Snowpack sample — Snodgrass Mountain, Crested Butte, Colorado (2/4/25, 12:06 PM MST)
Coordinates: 38.923, -106.968
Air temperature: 35 °F
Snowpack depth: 80 cm
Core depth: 30 cm
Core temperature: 35.6 °F
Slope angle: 14°, slope face: 78°
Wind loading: low
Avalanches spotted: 0
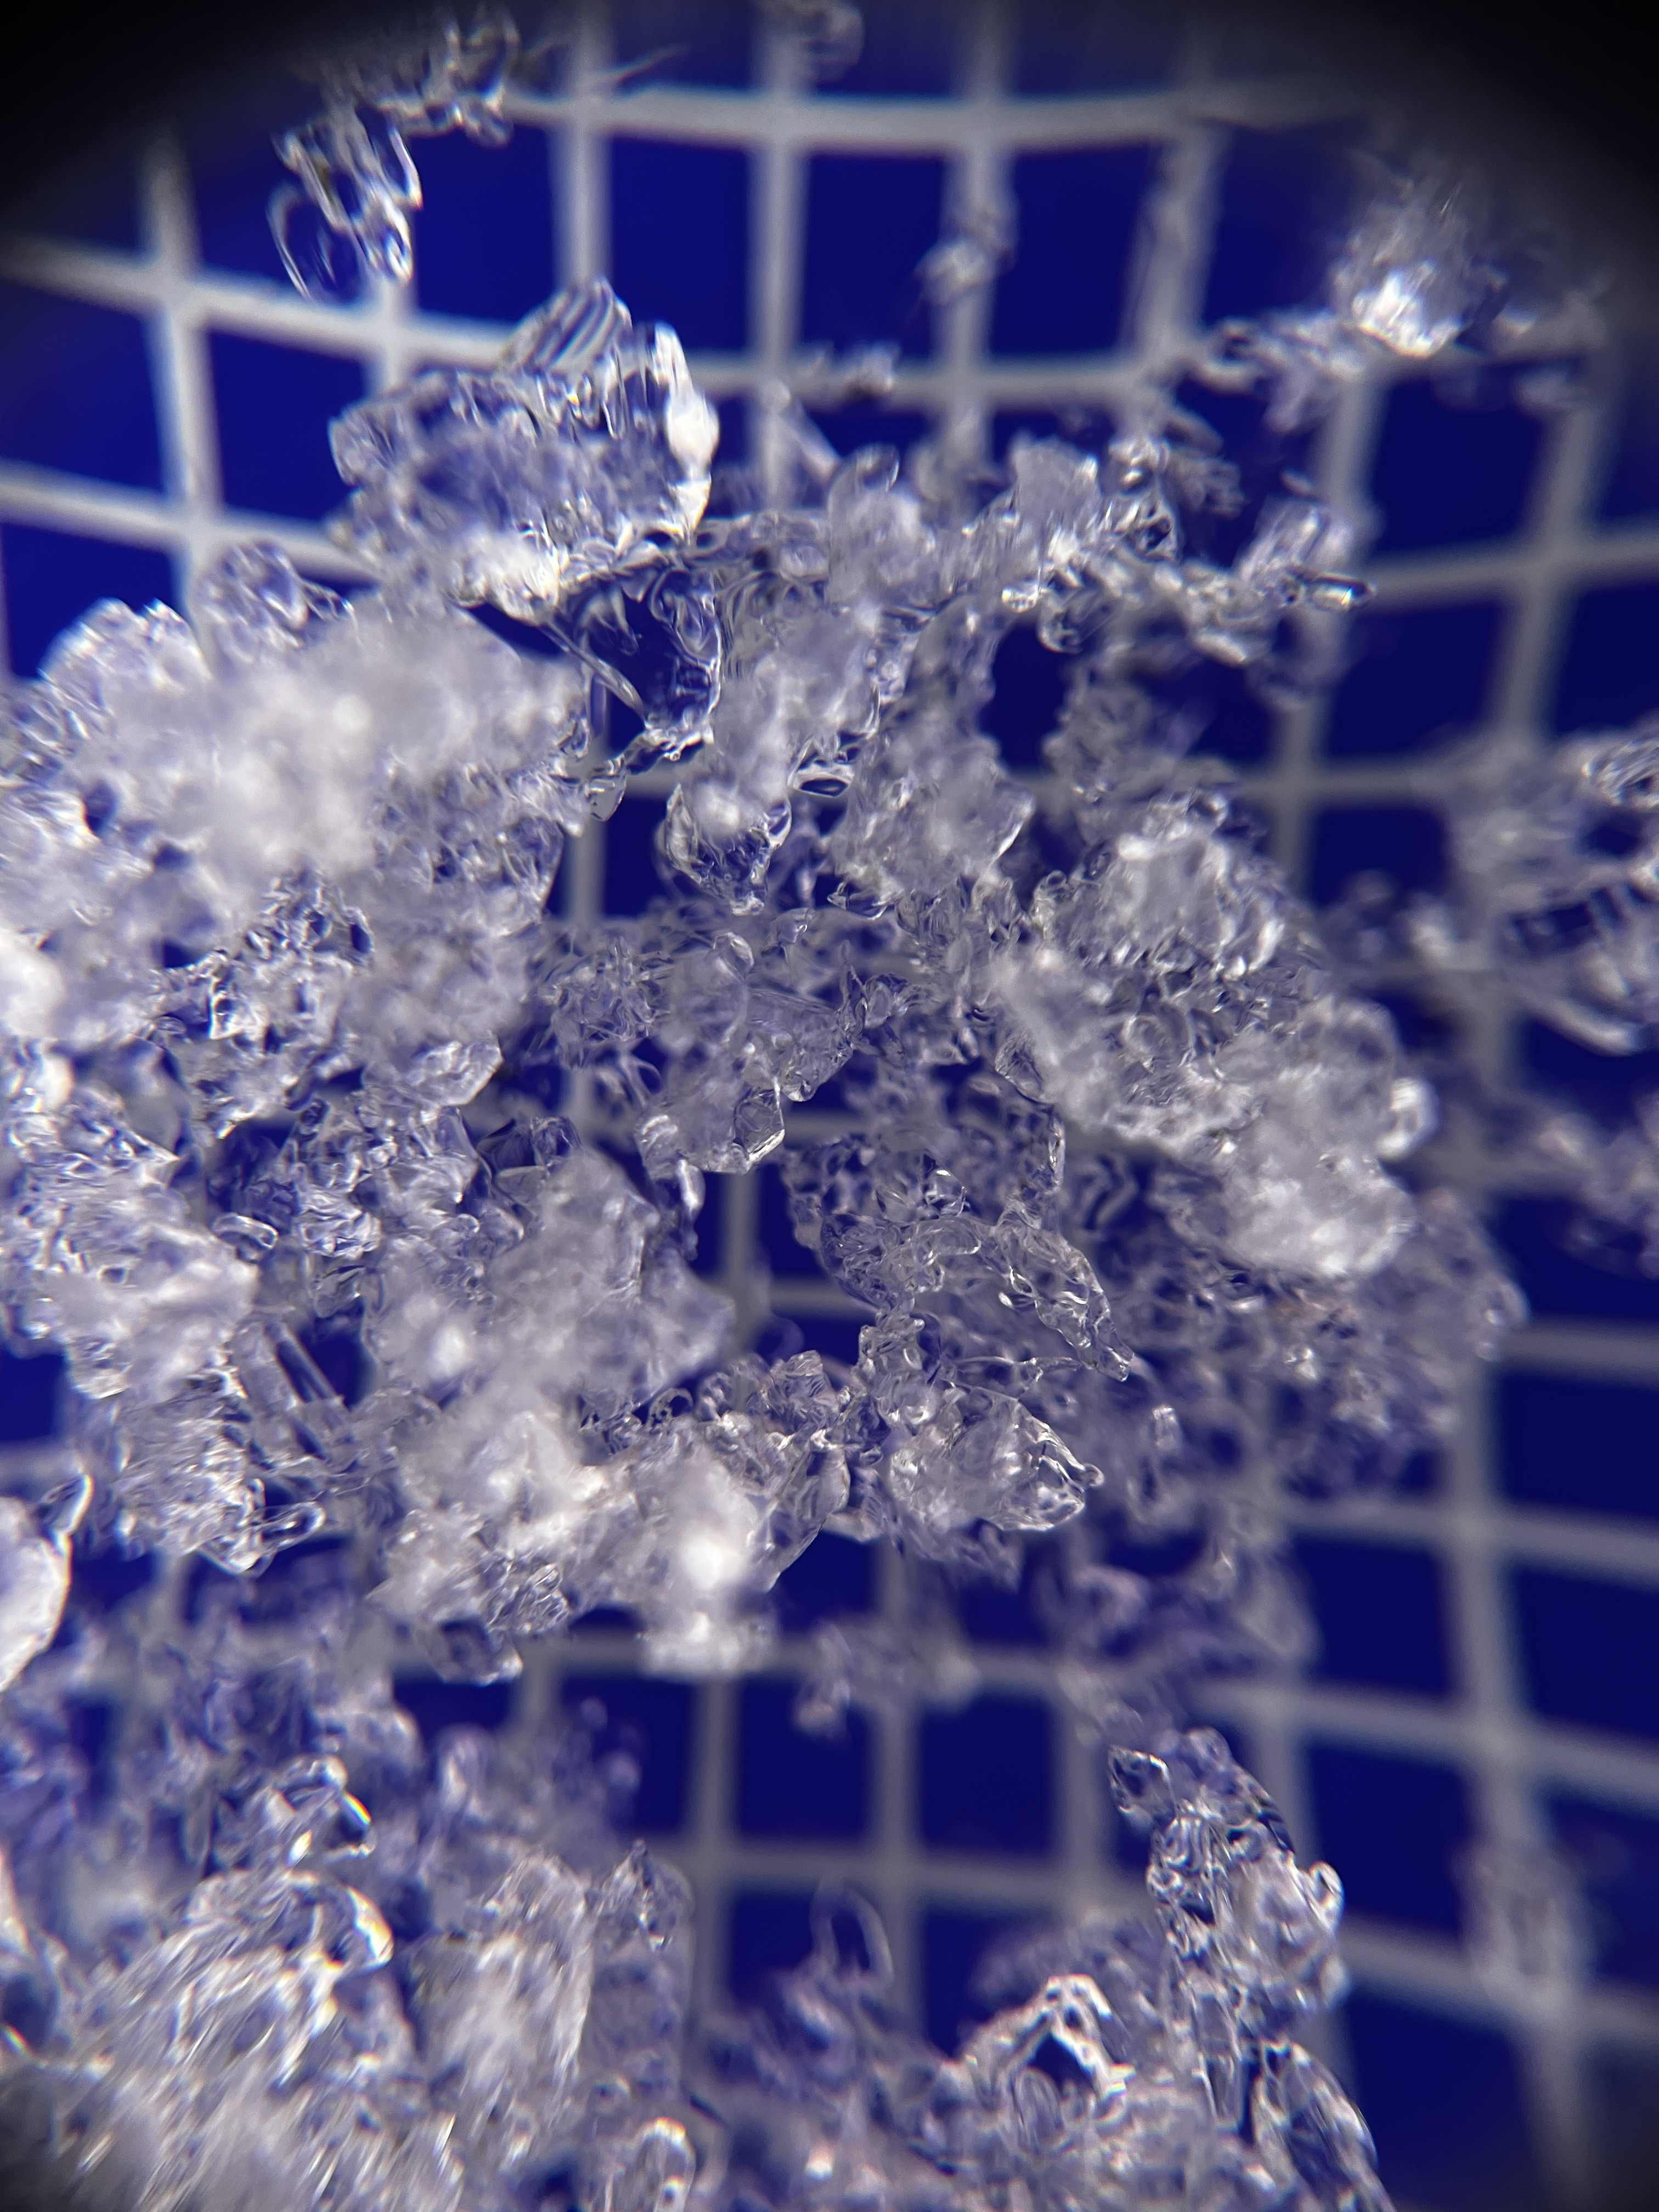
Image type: magnified_profile
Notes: No avalanches nearby, unusually warm weather for the last month reported by residents, Collected 25 yards from treeline